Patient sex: M
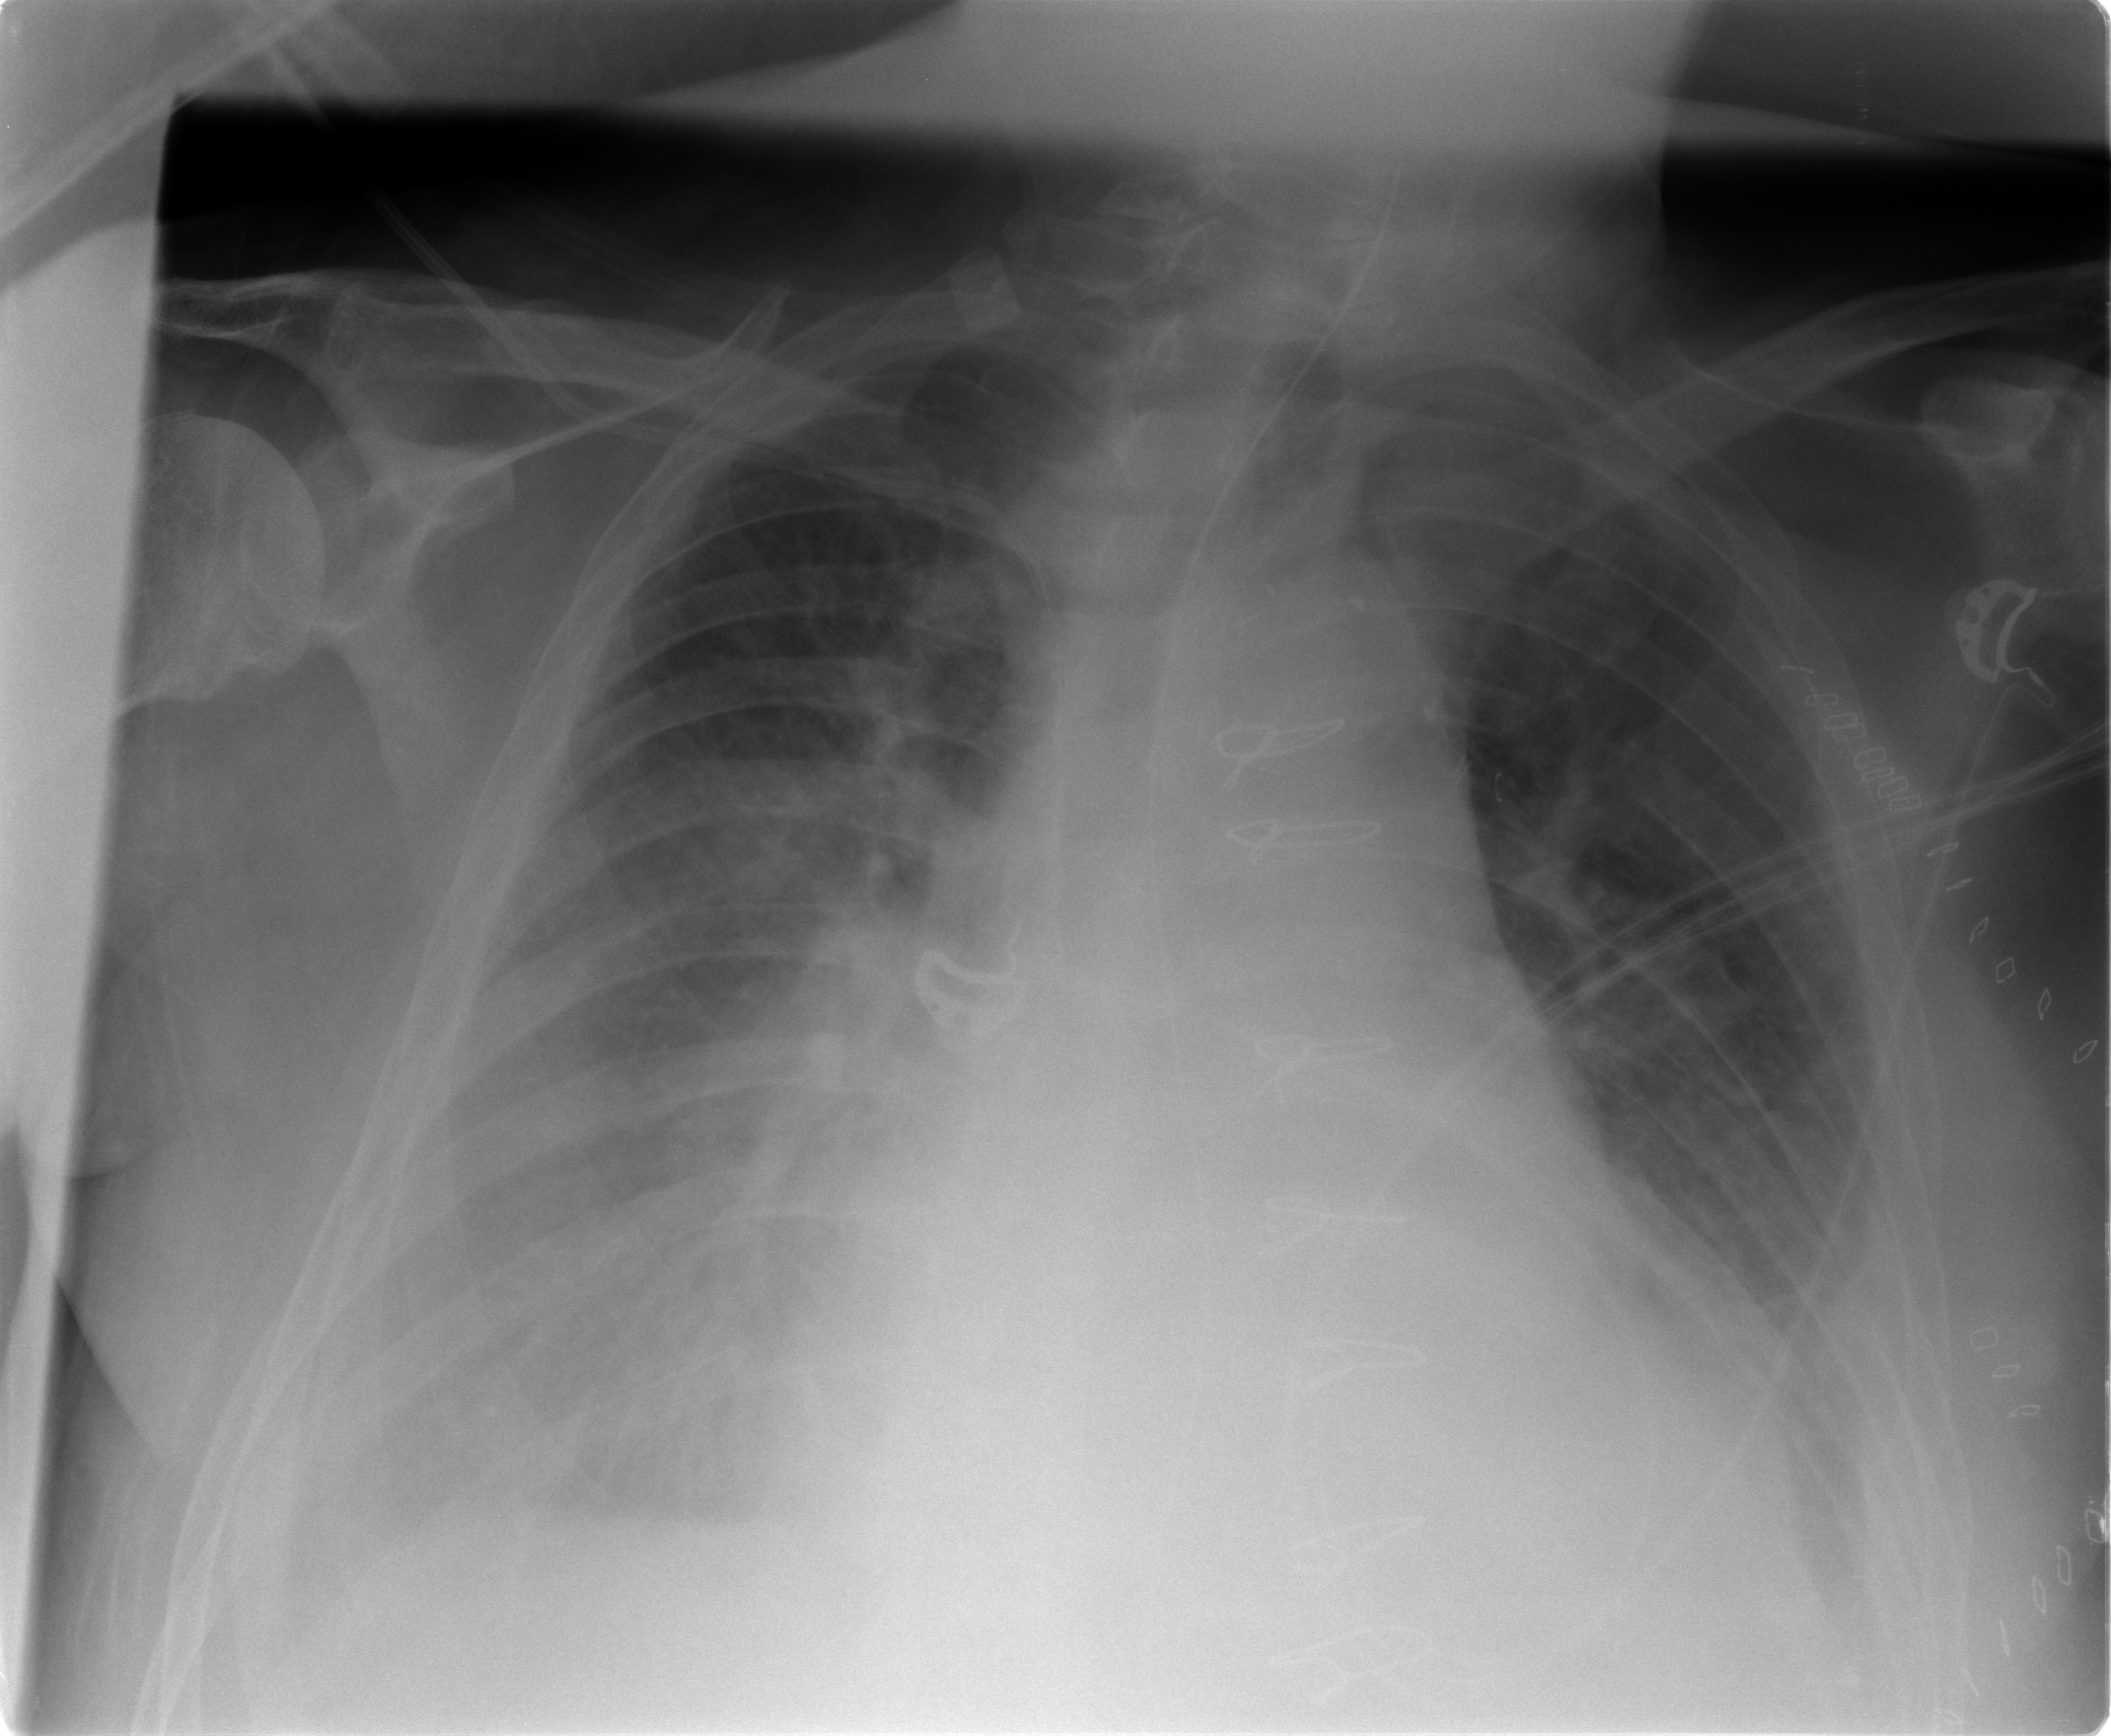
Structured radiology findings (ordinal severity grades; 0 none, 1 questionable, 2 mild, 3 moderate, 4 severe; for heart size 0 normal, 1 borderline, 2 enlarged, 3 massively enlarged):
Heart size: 2
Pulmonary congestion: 3
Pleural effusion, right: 3
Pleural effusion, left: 2
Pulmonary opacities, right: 0
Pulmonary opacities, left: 1
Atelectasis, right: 2
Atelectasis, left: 2